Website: apple
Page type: customer-info-address
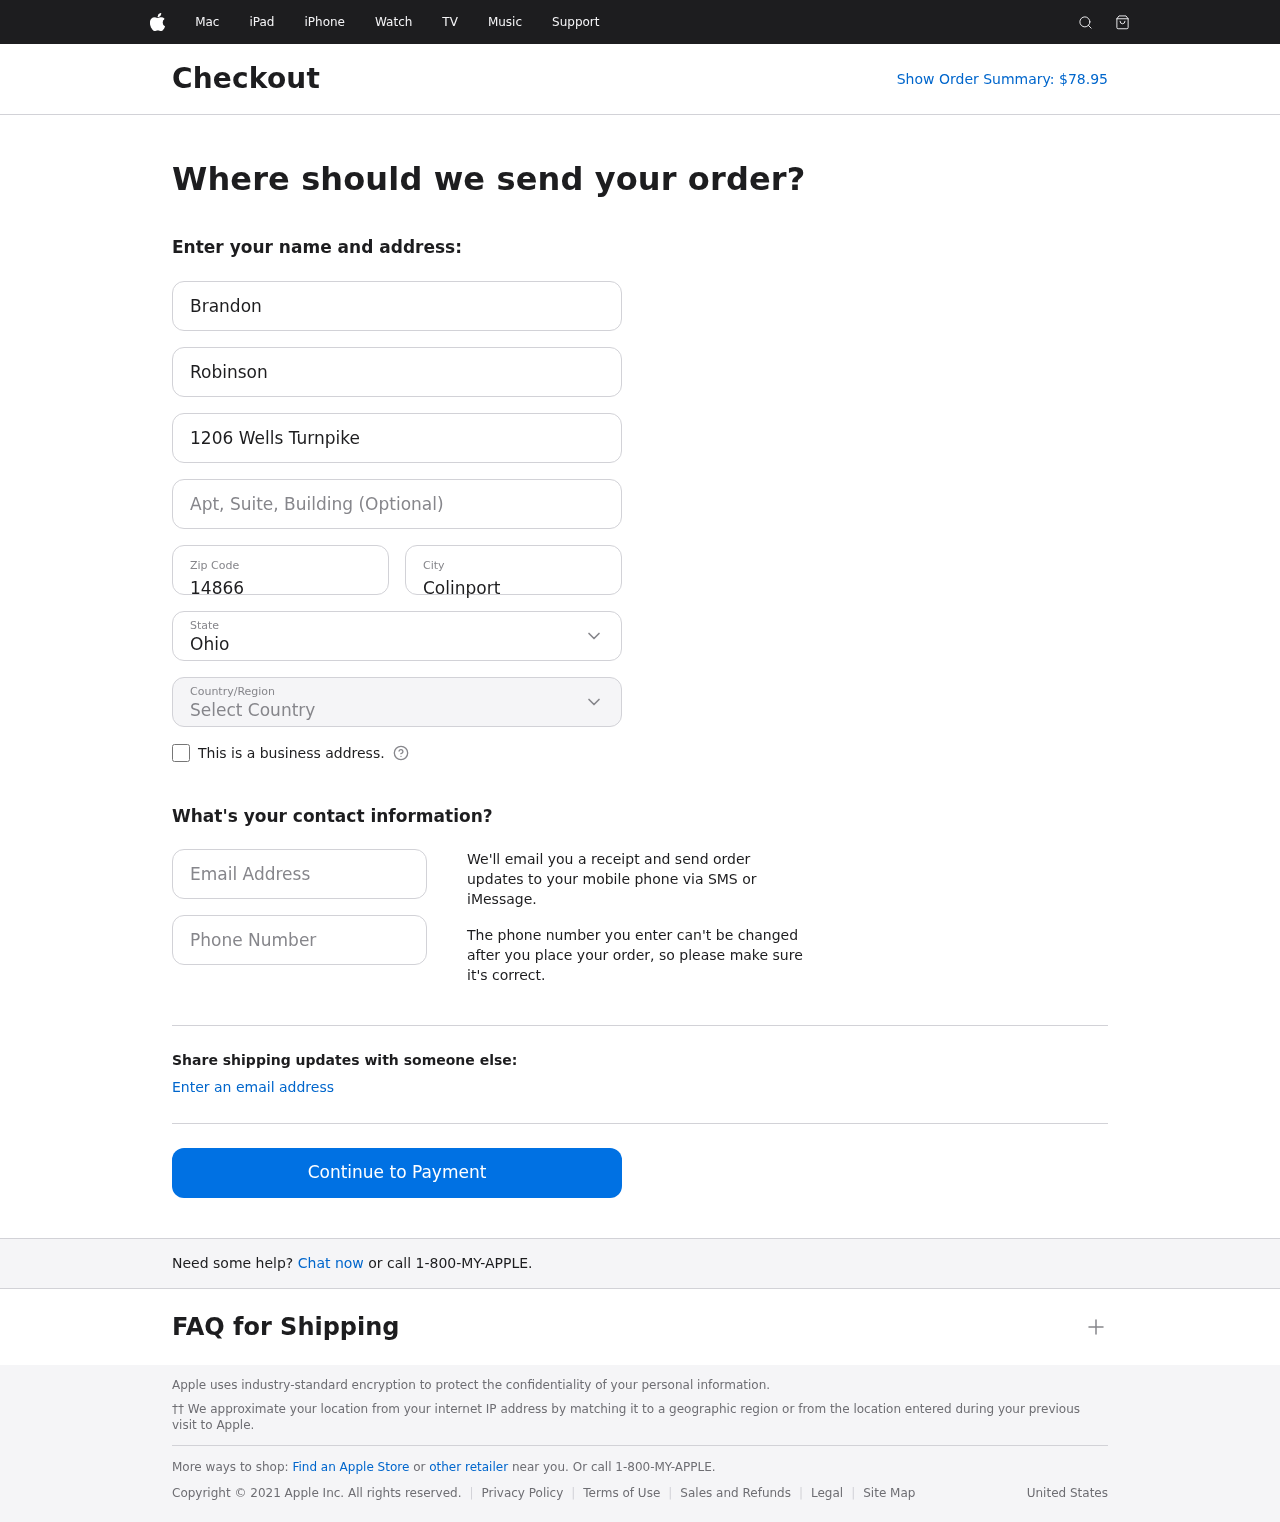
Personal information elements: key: PII_CITY
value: Colinport
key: PII_COUNTRY
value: United States
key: PII_EMAIL
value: brandonrobinson@yahoo.com
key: PII_FIRSTNAME
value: Brandon
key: PII_LASTNAME
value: Robinson
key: PII_PHONE
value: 7552272145
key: PII_POSTCODE
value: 14866
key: PII_STATE
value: Ohio
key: PII_STREET
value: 1206 Wells Turnpike
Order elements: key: ORDER_TOTAL
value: Show Order Summary: $78.95